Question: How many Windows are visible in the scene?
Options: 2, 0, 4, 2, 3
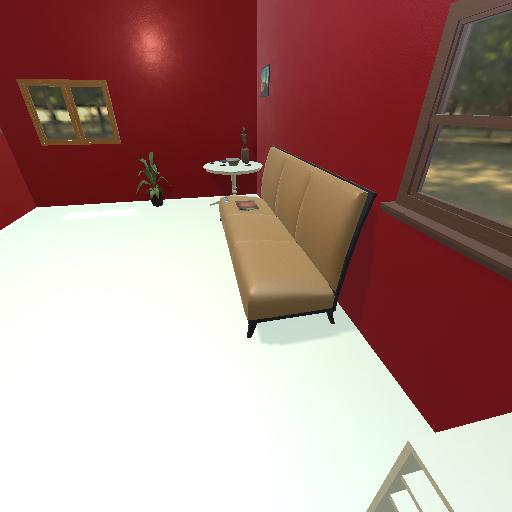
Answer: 2